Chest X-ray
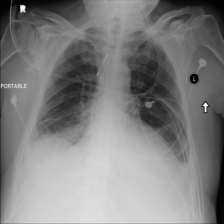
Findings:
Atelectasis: positive
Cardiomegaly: negative
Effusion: positive
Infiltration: positive
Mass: negative
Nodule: negative
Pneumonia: negative
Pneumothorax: negative
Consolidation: negative
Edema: negative
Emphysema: negative
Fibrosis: negative
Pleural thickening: negative
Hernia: negative